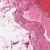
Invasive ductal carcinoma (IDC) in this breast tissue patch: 0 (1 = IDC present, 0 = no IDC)